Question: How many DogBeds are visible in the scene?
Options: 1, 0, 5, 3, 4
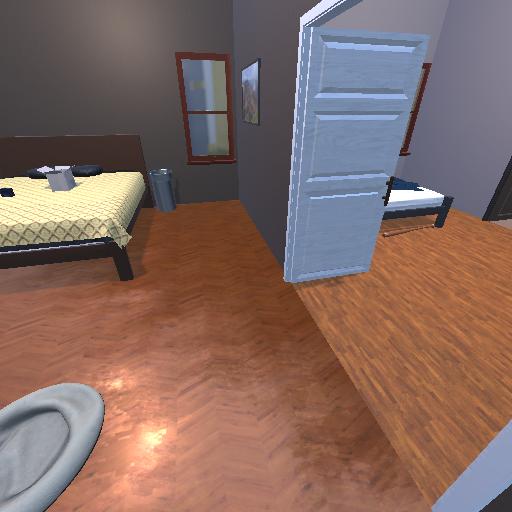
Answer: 1